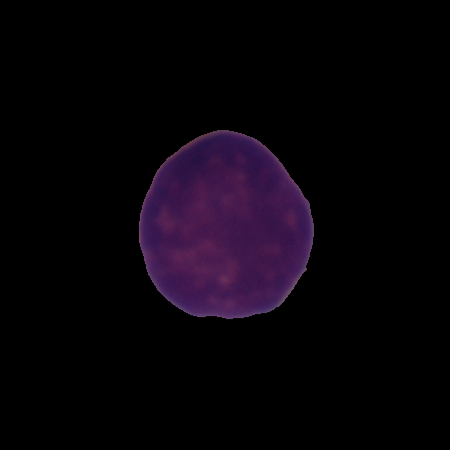
Label: healthy